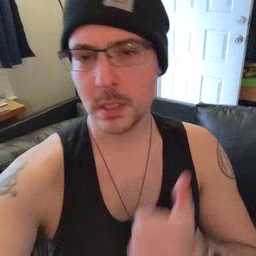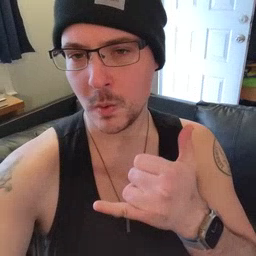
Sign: yellow